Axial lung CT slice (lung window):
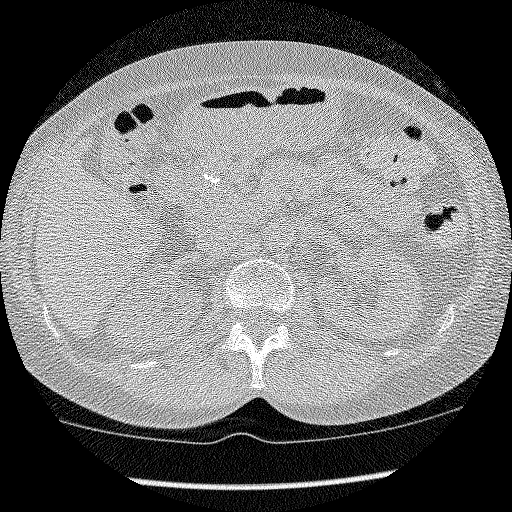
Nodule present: no